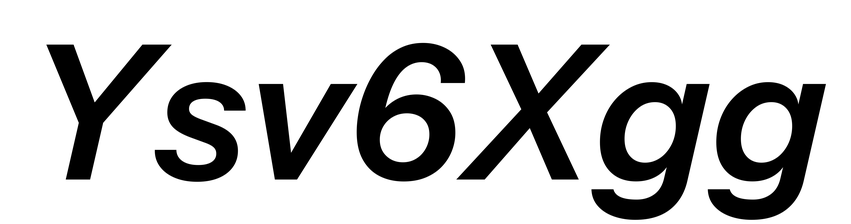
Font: InstrumentSans-Italic_SemiBold_Italic